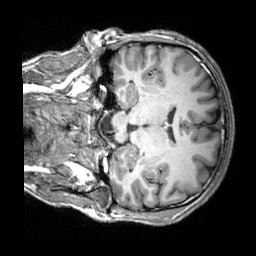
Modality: T1w
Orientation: coronal
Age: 21
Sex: male
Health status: healthy
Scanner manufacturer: siemens
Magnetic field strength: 3 T
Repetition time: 2.3 s
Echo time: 0.00303 s